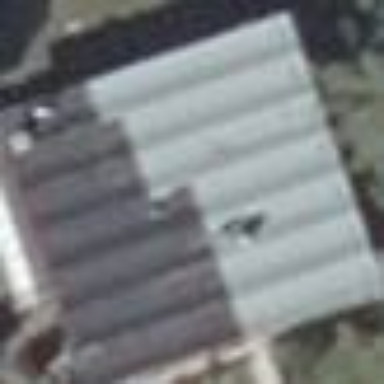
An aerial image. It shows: Detached building.